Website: ulta-beauty
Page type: billing-address
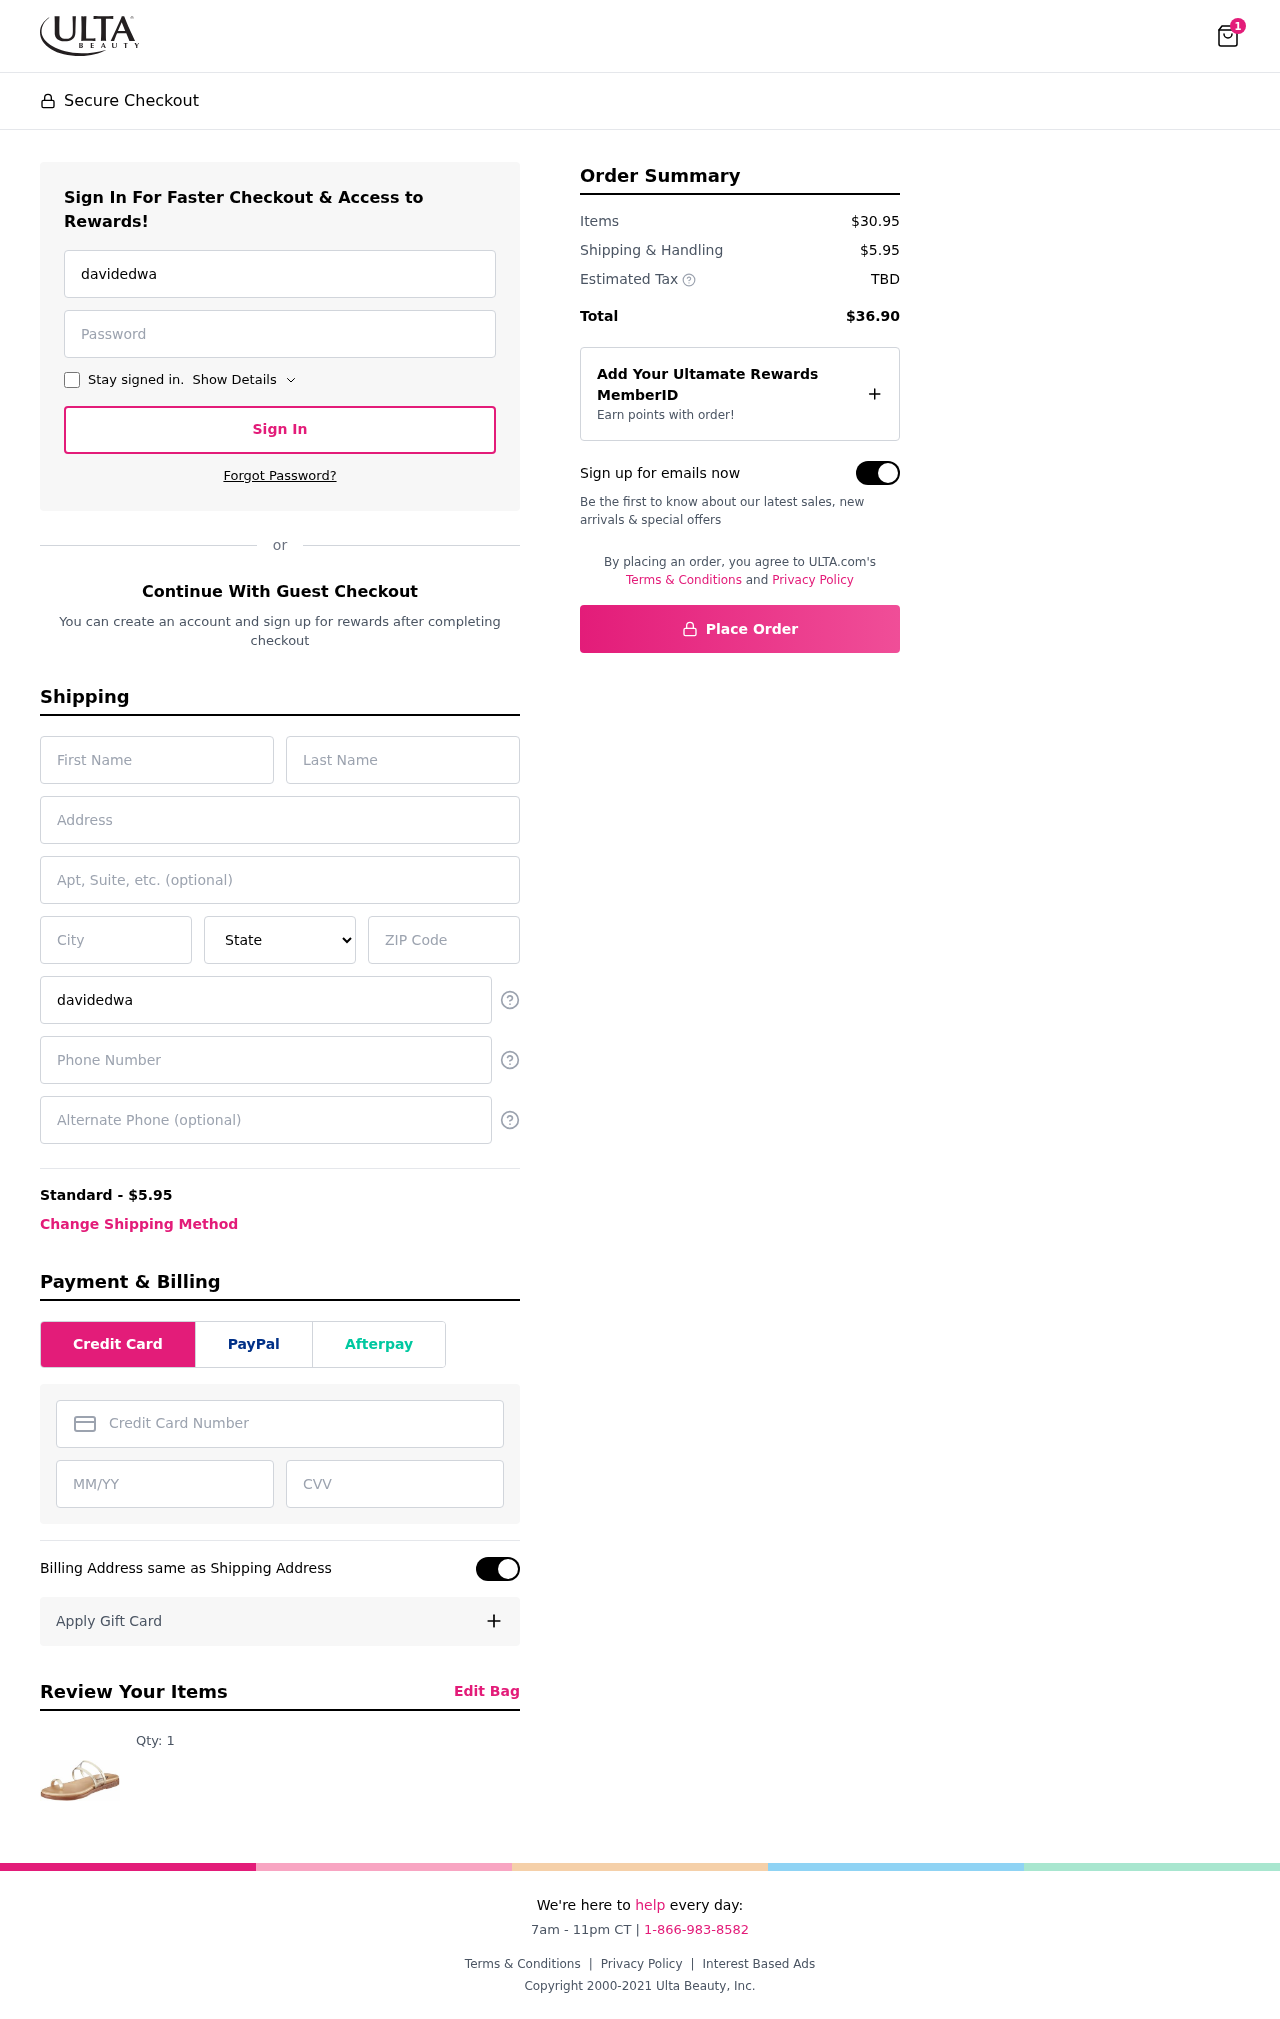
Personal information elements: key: PII_STATE
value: Maine
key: PII_EMAIL
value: davidedwards@hotmail.com
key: PII_FIRSTNAME
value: David
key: PII_LASTNAME
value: Edwards
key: PII_STREET
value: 6053 Justin Village Apt. 376
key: PII_CITY
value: New Tylermouth
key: PII_POSTCODE
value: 07806
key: PII_PHONE
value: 9542029157
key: PII_ALT_PHONE
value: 9208549749
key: PII_CARD_NUMBER
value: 6011 9886 9980 7418
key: PII_CARD_EXPIRY
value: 01/30
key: PII_CARD_CVV
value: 675
Product elements: key: PRODUCT1_QUANTITY
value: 1
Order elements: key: ORDER_NUM_ITEMS
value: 1
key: ORDER_SHIPPING_COST
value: $5.95
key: ORDER_SUBTOTAL
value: $30.95
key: ORDER_TOTAL
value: $36.90